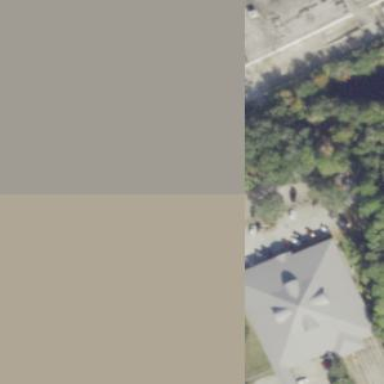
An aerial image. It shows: Parking area.